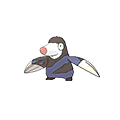
Pok\u00e9mon: drilbur